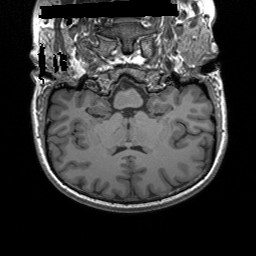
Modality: T1w
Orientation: sagittal